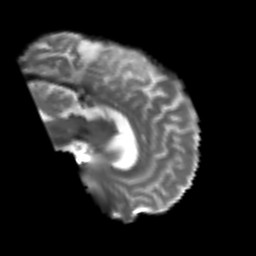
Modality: T2w
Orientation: sagittal
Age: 43
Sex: male
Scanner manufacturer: siemens
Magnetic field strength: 3 T
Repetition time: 4.999 s
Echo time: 0.07946 s